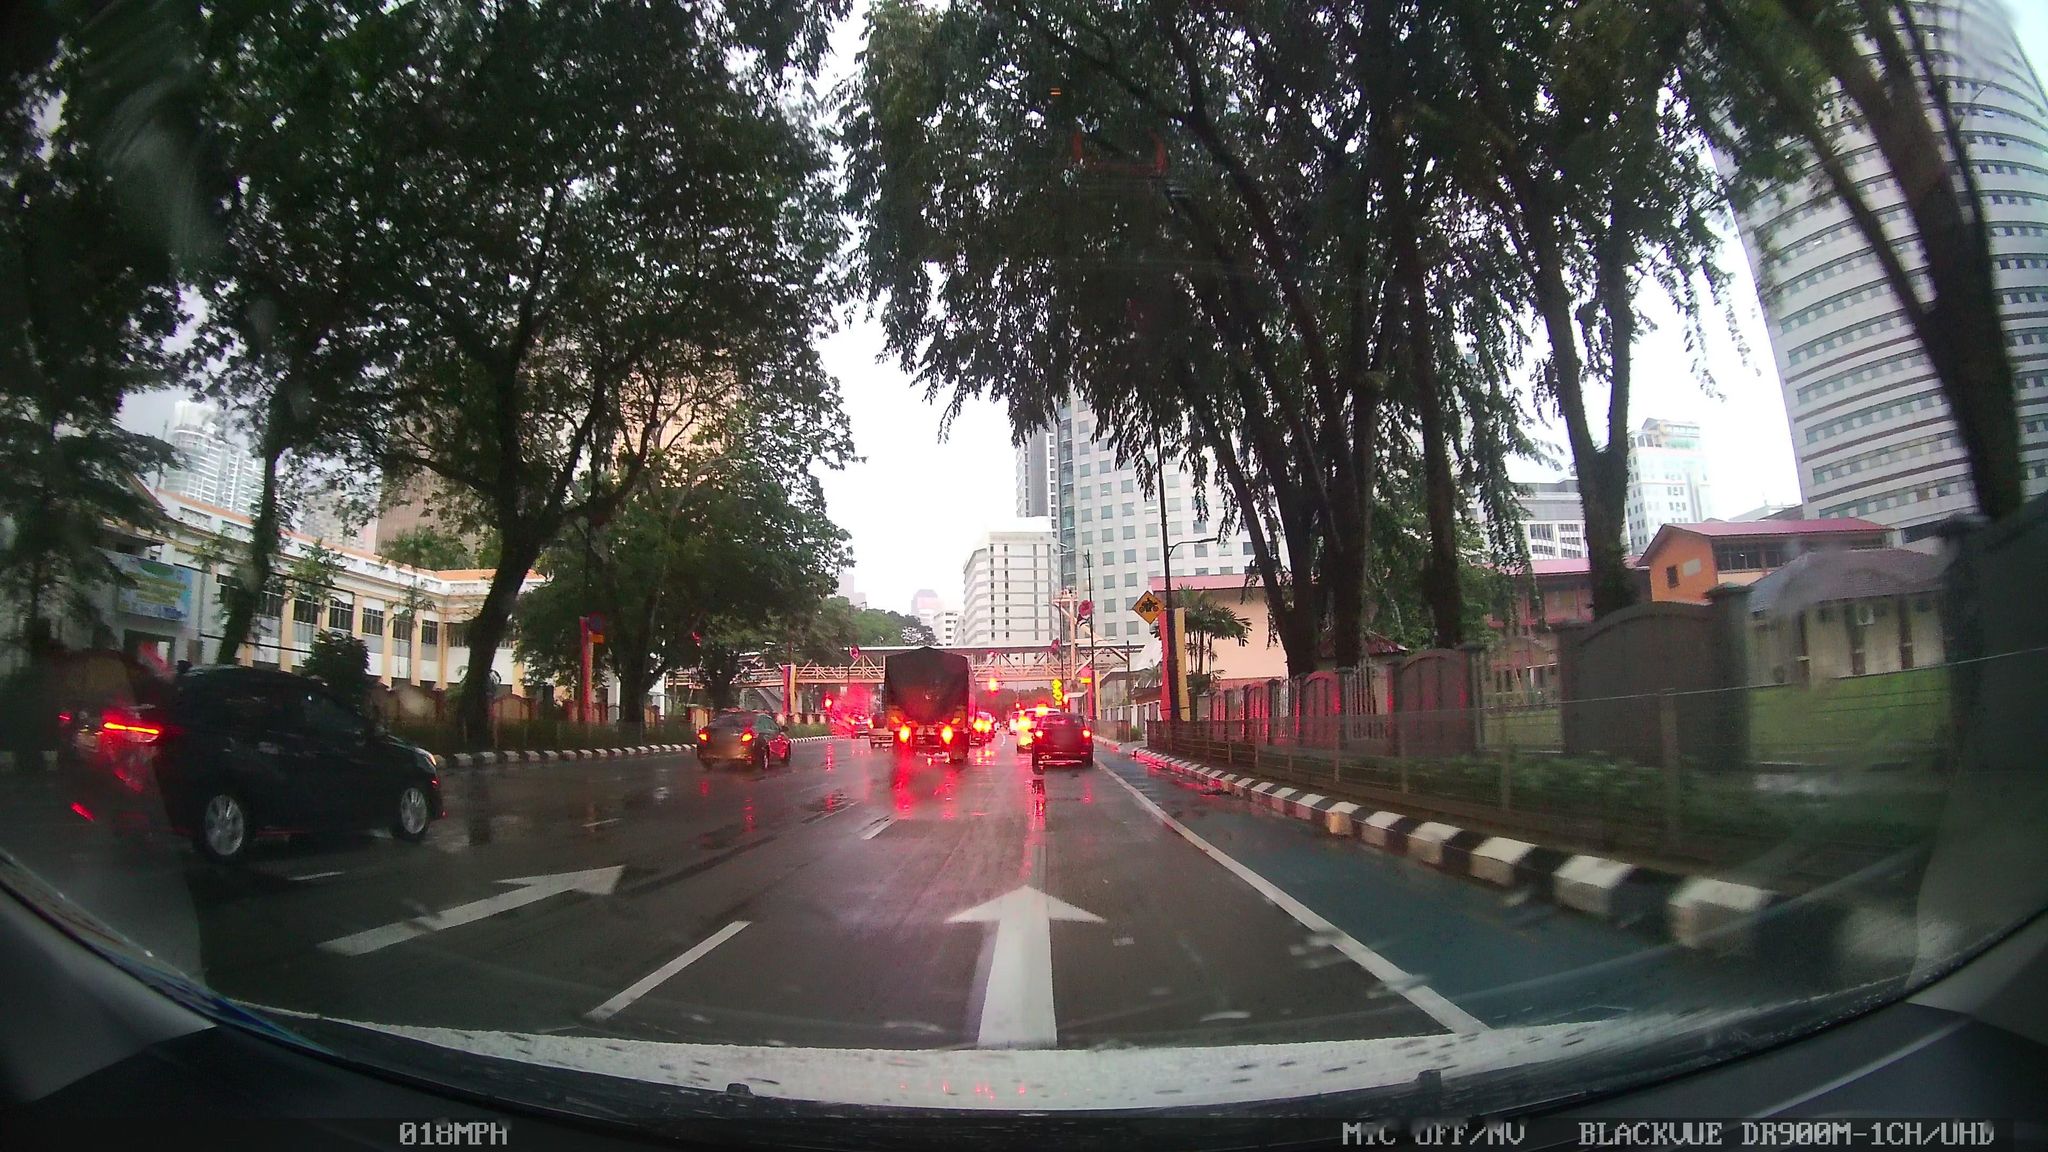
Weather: clear
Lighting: day
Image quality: good
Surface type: driving surface
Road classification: cycleway
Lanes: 4
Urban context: urban centre
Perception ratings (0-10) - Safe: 6.35, Lively: 9.05, Beautiful: 0.96, Boring: 1.31, Depressing: 3.47, Wealthy: 3.95